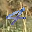
Label: 4